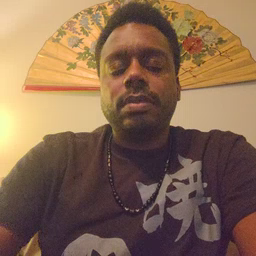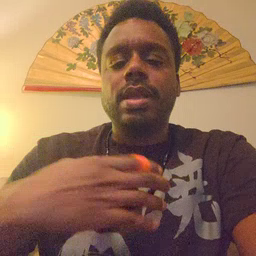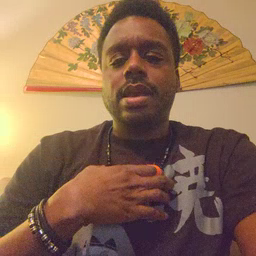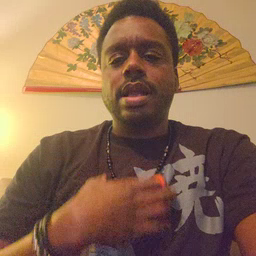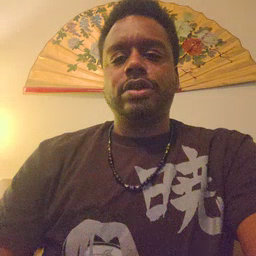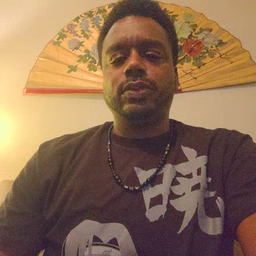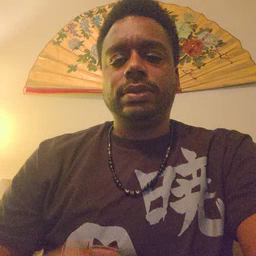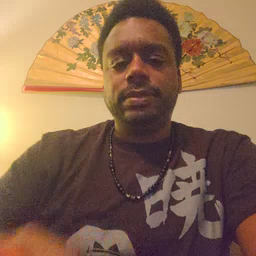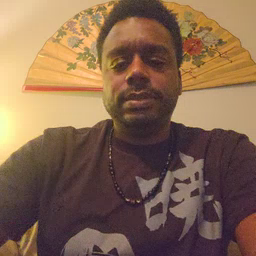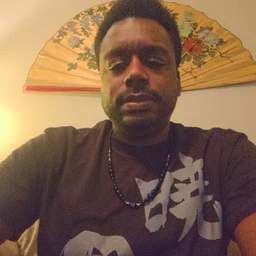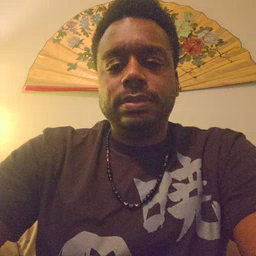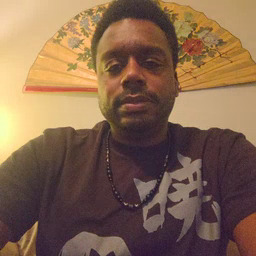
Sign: hungry